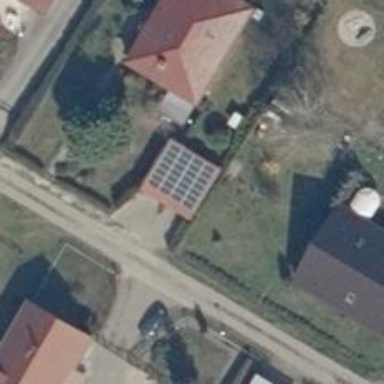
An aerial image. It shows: Solar-powered generator using photovoltaic technology. This small installation generates electricity through solar photovoltaic panels.